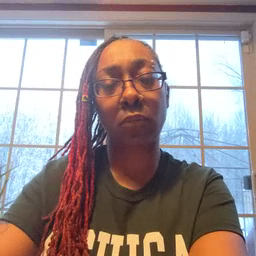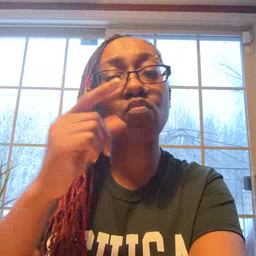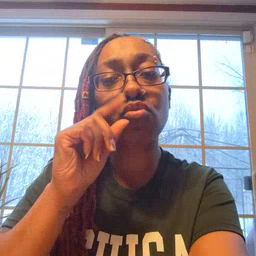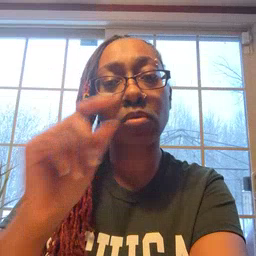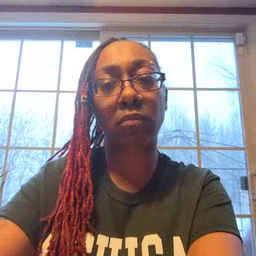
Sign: bird